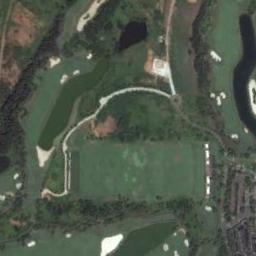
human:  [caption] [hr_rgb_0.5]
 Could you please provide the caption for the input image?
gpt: The golf course has two lakes, Two roughs, Some fairways, Roads, Barrier trees and sandpits .

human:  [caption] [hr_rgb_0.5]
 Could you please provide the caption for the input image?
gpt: Many trees are near the golf course .

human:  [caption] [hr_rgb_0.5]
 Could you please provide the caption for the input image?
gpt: On the large turf of the golf course On the large green turf of the golf course there are several bunkers and lakes and several paths and many trees and buildings .

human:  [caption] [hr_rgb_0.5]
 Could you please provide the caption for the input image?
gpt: There are two large bunkers and two paths .

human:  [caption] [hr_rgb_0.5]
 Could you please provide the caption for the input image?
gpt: There are many bunkers and some lakes on the golf course .